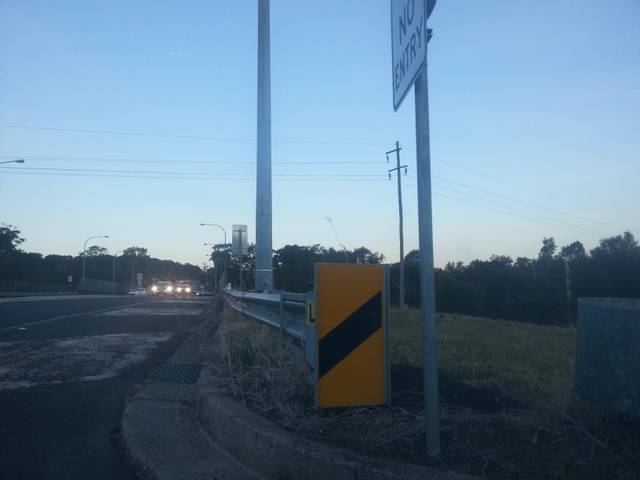
Region: Australia
Coordinates: -34.439, 150.869